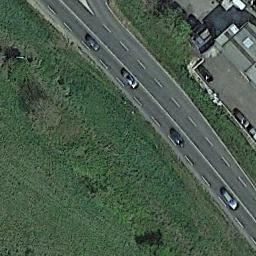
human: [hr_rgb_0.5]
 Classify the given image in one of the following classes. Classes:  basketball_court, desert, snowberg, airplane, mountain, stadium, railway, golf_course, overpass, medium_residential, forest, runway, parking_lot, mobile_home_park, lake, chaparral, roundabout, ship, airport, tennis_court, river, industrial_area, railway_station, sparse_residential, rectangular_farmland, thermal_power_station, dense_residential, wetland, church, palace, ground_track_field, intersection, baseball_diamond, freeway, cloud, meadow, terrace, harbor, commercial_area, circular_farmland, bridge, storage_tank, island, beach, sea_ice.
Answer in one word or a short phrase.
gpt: freeway